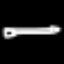
Label: pencil